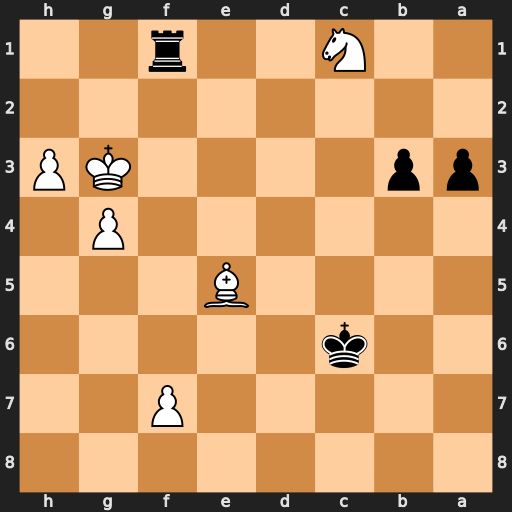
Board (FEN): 8/5P2/2k5/4B3/6P1/pp4KP/8/2N2r2
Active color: b
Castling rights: -
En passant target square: -
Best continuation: b2 Nd3 b1=Q